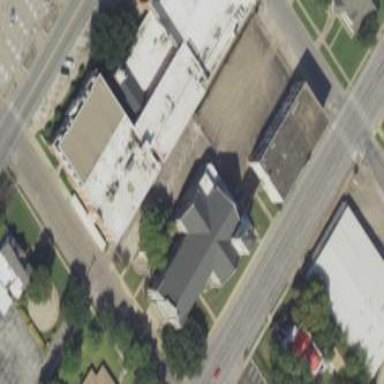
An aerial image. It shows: Building that is place of worship.